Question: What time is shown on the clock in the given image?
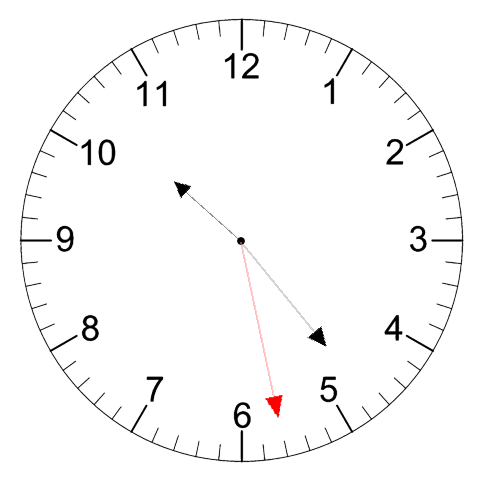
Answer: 10:23:28